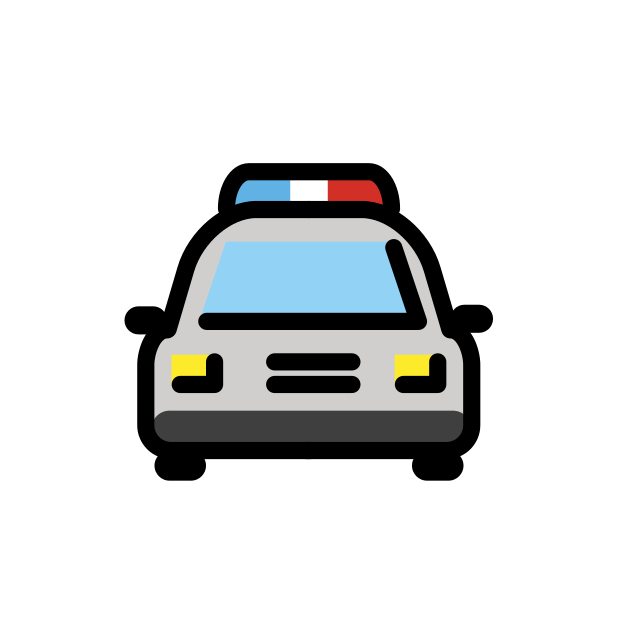
Emoji: 🚔
Name: oncoming police car
Unicode: 0x1f694